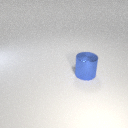
large blue metal cylinder